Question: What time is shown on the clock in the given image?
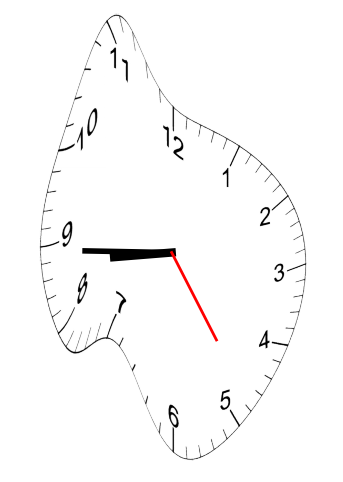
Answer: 08:44:24